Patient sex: M
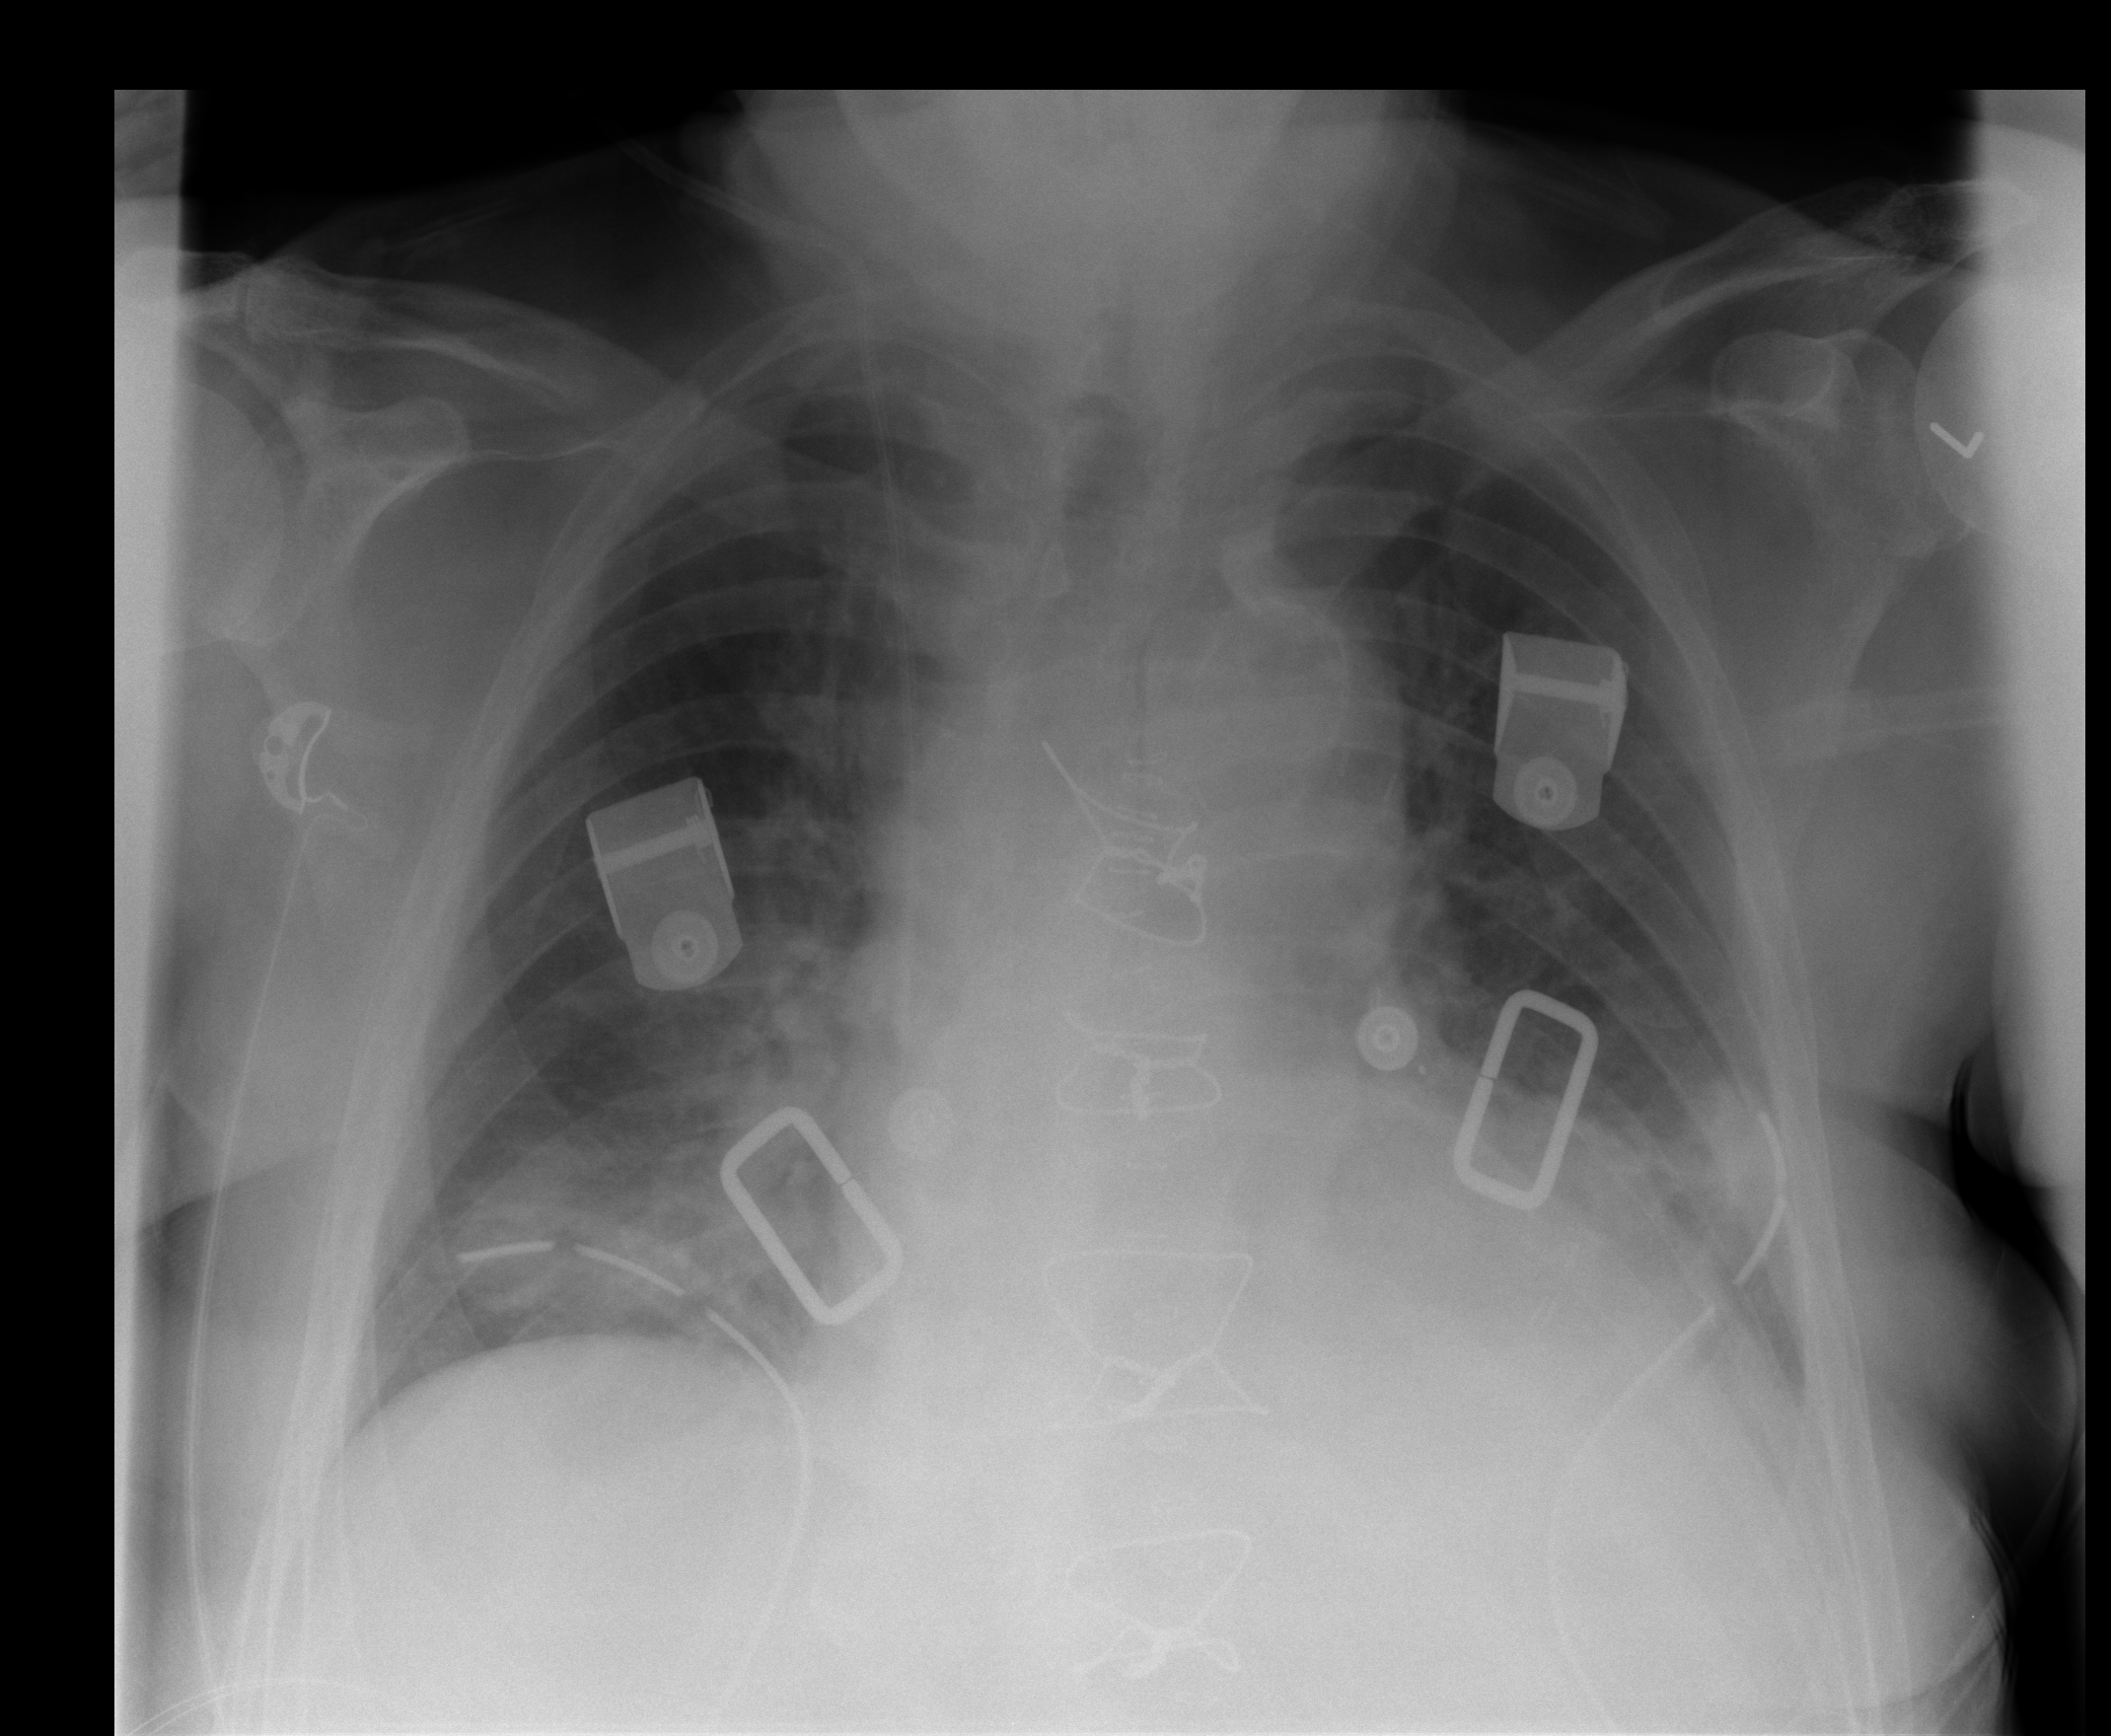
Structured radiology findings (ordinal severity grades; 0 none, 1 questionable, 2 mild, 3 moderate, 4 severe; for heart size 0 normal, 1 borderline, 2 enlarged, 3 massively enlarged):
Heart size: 2
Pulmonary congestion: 2
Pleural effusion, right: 0
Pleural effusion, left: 1
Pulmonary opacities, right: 1
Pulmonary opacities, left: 0
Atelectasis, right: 2
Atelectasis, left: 2